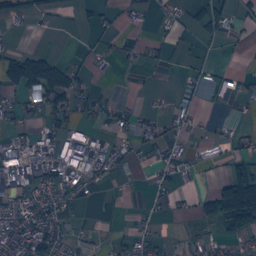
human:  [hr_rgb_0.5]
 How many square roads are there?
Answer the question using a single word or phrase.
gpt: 0

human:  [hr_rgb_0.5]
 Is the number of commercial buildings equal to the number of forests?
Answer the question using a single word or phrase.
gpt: no

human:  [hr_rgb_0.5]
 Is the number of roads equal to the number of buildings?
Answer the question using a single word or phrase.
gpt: no

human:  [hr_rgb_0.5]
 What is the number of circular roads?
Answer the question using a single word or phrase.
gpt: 0

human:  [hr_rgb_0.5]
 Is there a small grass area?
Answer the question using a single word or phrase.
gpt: yes

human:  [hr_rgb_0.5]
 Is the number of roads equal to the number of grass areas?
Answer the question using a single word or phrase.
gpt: no

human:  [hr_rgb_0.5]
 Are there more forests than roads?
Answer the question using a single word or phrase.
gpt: no

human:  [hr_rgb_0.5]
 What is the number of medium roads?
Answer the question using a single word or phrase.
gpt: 0

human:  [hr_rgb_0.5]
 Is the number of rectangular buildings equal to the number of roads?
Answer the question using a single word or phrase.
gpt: no

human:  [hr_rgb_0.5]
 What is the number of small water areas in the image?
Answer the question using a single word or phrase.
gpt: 26

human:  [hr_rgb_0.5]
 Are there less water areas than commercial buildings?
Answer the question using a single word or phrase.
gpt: yes

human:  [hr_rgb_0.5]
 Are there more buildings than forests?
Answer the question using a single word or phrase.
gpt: yes

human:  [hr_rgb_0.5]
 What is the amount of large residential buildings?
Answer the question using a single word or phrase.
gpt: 6

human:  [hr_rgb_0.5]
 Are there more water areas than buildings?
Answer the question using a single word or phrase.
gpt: no

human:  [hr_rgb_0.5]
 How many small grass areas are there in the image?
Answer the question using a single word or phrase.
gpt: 47

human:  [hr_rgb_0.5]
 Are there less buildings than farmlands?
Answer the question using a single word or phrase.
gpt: no

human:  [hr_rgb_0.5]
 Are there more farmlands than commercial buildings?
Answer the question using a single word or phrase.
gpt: yes

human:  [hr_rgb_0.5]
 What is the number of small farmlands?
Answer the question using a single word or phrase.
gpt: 1

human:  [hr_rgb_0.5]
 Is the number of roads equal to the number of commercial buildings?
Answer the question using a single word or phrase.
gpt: no

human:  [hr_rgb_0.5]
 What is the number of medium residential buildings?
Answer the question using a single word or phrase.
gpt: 19

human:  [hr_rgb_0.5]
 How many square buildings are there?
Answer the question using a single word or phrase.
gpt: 1

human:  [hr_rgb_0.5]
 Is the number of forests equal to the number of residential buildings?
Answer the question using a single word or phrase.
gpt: no

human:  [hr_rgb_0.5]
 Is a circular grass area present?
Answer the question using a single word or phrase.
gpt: yes

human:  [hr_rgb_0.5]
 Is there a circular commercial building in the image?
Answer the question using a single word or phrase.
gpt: no

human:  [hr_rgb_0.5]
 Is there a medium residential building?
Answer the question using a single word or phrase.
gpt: yes

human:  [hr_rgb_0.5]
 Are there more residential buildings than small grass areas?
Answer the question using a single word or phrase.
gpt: yes

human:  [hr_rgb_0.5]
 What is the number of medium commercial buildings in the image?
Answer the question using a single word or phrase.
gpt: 26

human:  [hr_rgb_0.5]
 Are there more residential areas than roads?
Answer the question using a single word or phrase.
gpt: no

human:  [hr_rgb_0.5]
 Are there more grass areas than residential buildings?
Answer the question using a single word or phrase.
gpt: no

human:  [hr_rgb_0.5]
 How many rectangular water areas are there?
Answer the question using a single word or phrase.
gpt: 16

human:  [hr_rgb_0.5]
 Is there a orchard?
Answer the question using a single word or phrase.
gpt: yes

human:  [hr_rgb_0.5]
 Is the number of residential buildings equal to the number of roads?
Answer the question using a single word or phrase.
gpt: no

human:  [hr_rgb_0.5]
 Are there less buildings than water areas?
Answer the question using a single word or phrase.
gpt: no

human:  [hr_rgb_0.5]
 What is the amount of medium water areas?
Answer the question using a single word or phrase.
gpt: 9

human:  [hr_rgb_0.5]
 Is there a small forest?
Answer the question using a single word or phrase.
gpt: yes

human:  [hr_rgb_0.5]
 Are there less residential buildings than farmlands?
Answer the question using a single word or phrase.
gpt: no